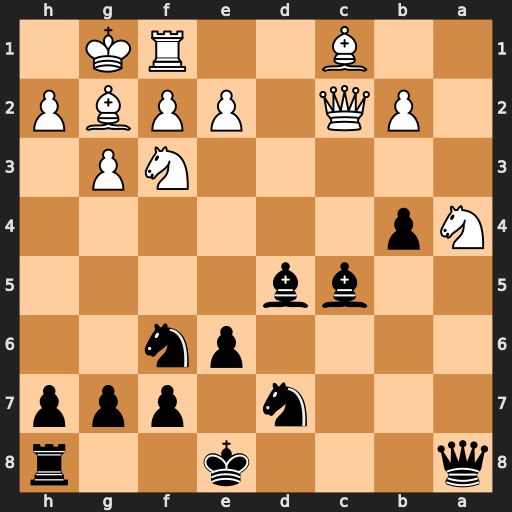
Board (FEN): q3k2r/3n1ppp/4pn2/2bb4/Np6/5NP1/1PQ1PPBP/2B2RK1
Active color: b
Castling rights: k
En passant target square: -
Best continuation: b3 Qxc5 Nxc5